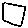
Label: square